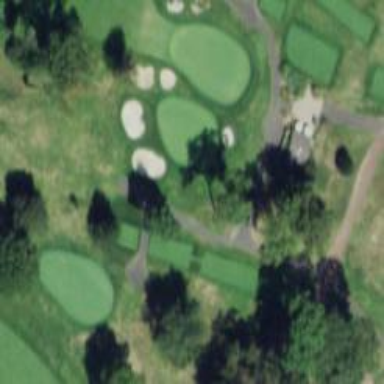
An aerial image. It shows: Path for both roads and golfers.